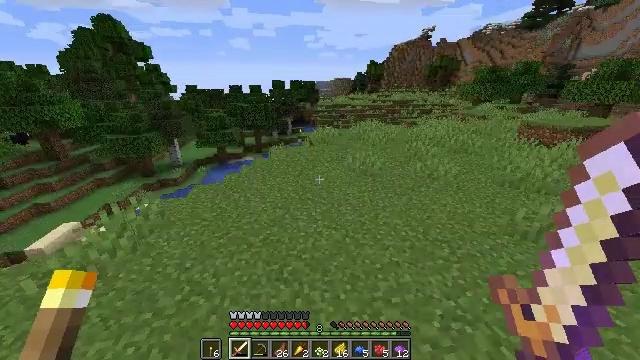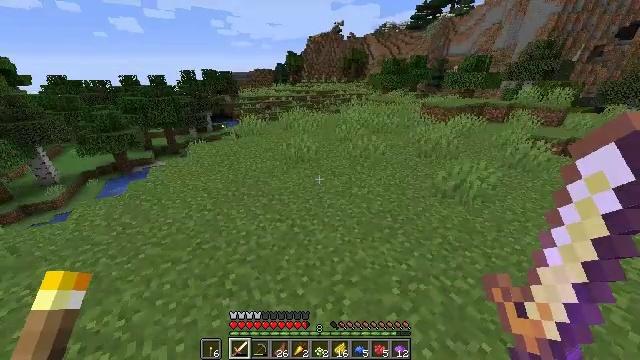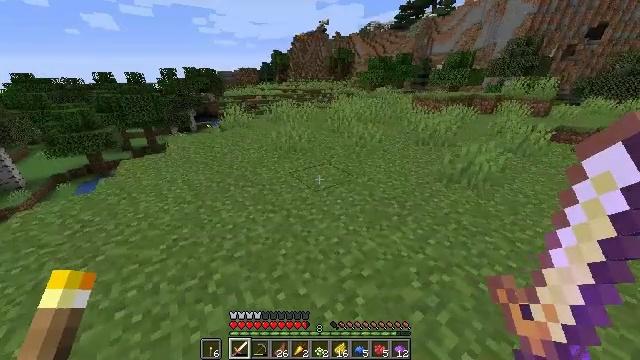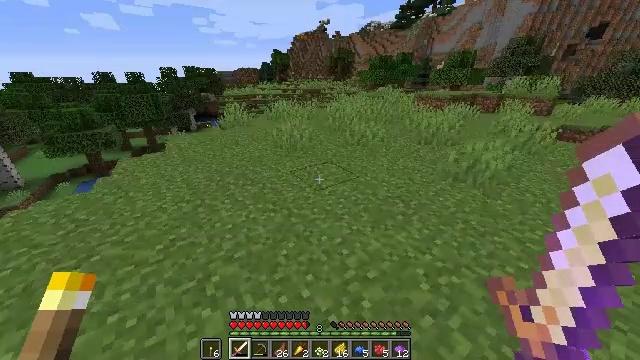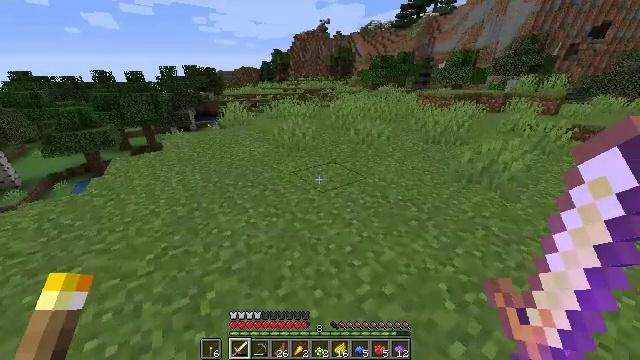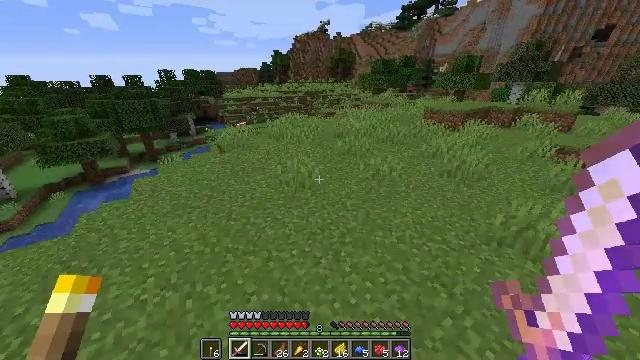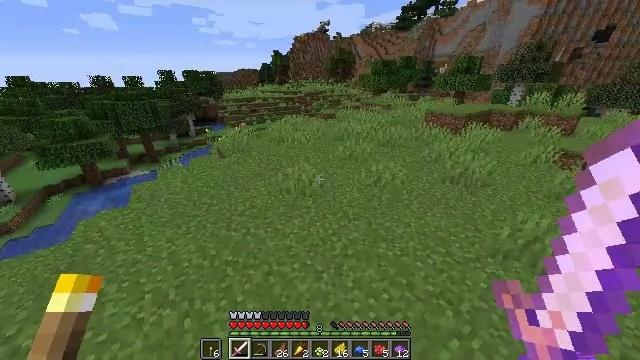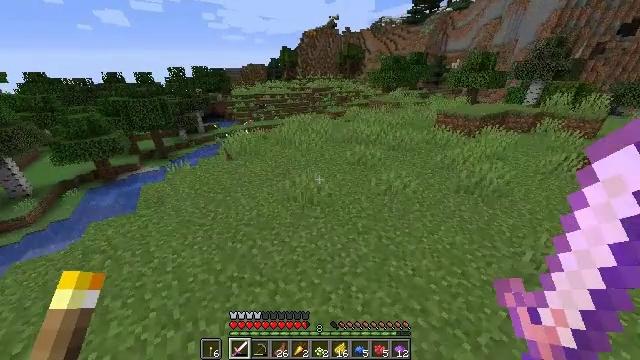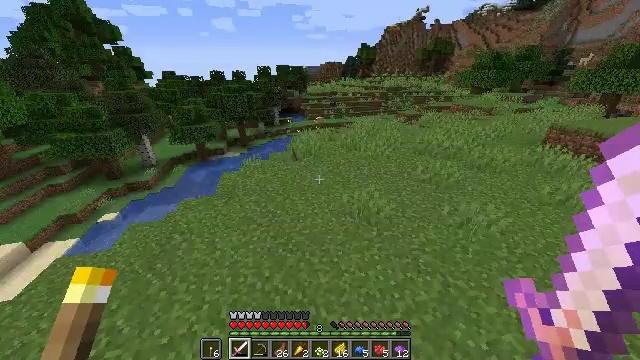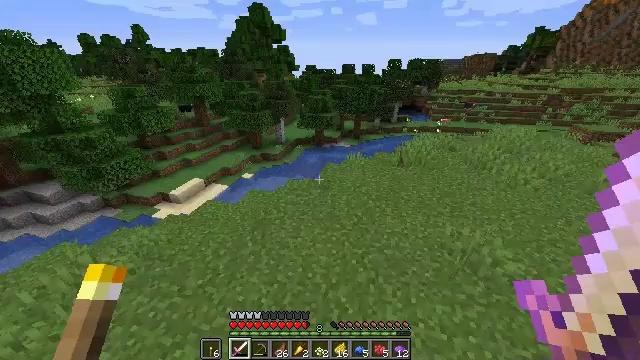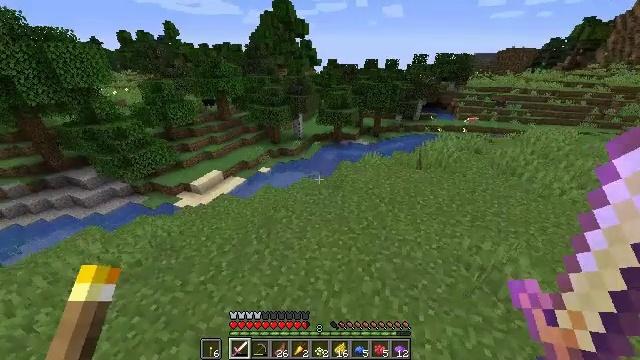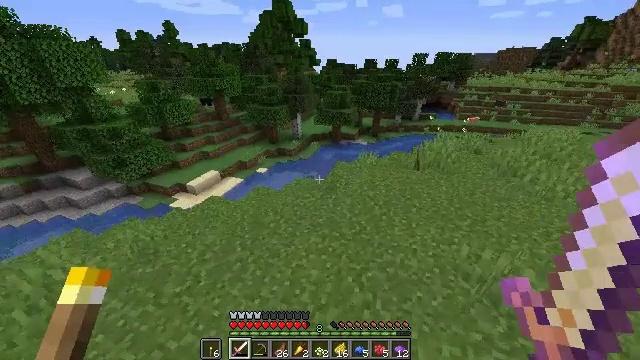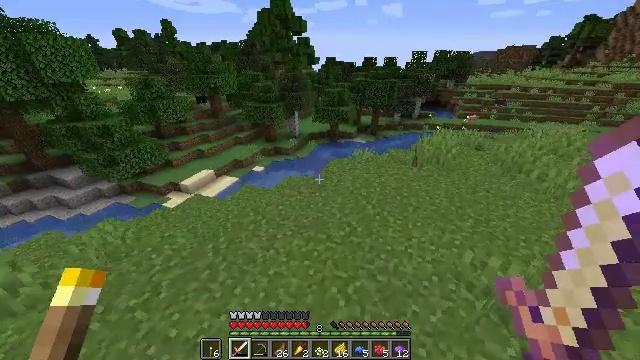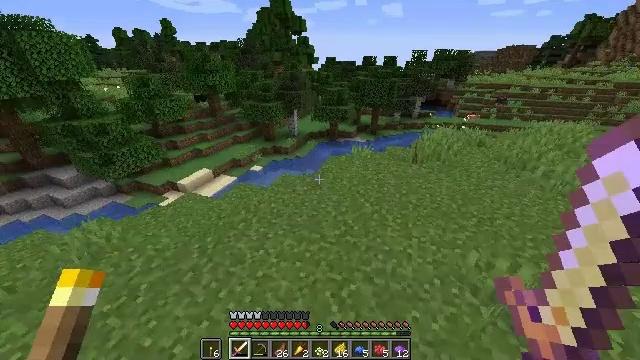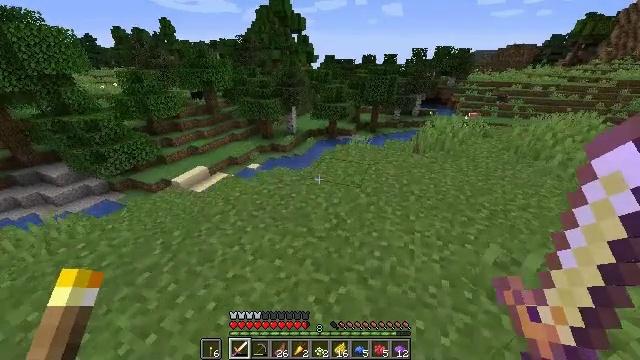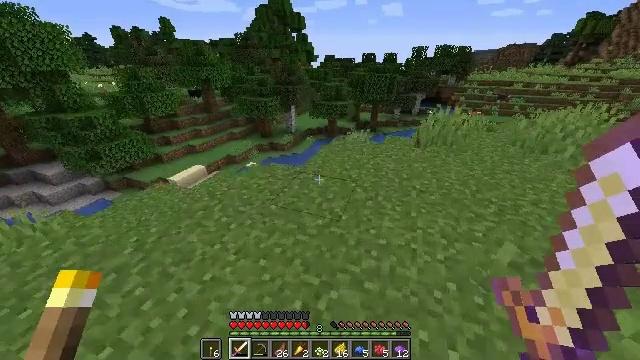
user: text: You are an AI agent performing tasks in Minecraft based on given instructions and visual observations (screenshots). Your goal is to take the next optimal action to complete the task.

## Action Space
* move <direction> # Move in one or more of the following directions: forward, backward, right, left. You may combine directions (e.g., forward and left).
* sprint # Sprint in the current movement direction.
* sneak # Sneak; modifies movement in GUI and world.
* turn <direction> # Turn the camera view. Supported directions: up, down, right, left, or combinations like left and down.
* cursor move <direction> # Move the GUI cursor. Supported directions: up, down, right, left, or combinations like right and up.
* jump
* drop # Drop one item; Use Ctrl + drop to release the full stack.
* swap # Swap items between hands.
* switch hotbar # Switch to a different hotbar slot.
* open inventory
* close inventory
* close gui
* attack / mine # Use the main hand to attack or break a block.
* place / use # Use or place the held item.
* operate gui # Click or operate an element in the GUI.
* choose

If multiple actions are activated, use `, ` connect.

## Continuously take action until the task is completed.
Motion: motion action
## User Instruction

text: Mine the oxeye daisy flower.
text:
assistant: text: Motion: move forward, turn right and down, jump
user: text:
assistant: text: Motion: move forward, turn right, jump
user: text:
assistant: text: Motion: move forward, jump
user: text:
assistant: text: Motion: move forward, jump
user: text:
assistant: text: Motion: move forward, jump
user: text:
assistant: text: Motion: move forward, jump
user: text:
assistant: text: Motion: move forward, turn left and down, jump
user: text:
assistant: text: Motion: move forward, turn left, jump
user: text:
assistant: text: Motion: move forward, turn left and down, jump
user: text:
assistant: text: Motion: move forward, turn left and down, jump
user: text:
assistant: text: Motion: move forward, jump
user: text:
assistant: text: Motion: move forward, jump
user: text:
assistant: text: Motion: move forward, jump
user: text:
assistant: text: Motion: move forward, jump
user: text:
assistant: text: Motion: move forward, jump
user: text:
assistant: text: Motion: move forward, jump
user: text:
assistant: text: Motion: move forward, jump
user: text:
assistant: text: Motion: move forward, jump
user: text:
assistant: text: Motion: move forward, jump
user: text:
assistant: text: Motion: move forward, jump
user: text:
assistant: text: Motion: move forward, jump
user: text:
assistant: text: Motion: move forward
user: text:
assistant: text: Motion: move forward
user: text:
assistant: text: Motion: no_op
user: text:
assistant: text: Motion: no_op
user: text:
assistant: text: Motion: no_op
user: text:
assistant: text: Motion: no_op
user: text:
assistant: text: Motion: no_op
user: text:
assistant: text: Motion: no_op
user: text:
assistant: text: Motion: no_op